【题型】解答题　【知识点】平面几何　【难度】medium
如图，在平行四边形$ABCD$中，对角线$AC$与$BD$相交于点$O$，点$E$在边$BC$上，$AE$与$BD$相交于点$G$，$AG:GE=3:1$。

\vspace{1em}
\noindent(1) 填空：$EC:BC = \underline{\ \ \ \ \ \ }$；（直接写出答案）

\vspace{1em}
\noindent(2) 设$\overrightarrow{BA} = \vec{a}$，$\overrightarrow{AO} = \vec{b}$，那么$\overrightarrow{EC} = \underline{\ \ \ \ \ \ }$，$\overrightarrow{GB} = \underline{\ \ \ \ \ \ }$（用向量$\vec{a}$、$\vec{b}$表示）

\vspace{1em}
\noindent(3) $EO$，作出$\overrightarrow{EO}$分别在$\overrightarrow{BC}$和$\overrightarrow{BA}$方向上的分向量；（不用写作图过程，但要写结论）
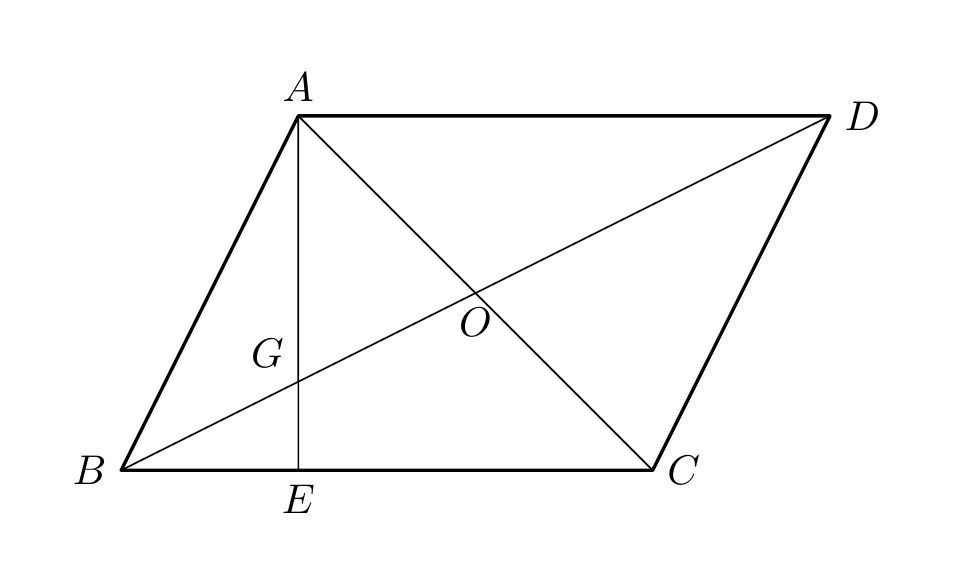
【解答】
\noindent【答案】(1) $2:3$

\vspace{1em}
\noindent(2) $\dfrac{2}{3}\vec{a} + \dfrac{4}{3}\vec{b}$；$-\dfrac{1}{2}\vec{a} - \dfrac{1}{2}\vec{b}$

\vspace{1em}
\noindent(3) 见解析

\vspace{1em}
\noindent【知识点】向量的线性运算、由平行判断成比例的线段、利用平行四边形的判定与性质求解、全等的性质和ASA（AAS）综合（ASA或者AAS）

\vspace{1em}
\noindent【分析】
(1) 根据平行四边形的性质，平行线分线段成比例定理即可解决问题；\\
(2) 利用三角形法则计算即可；\\
(3) 分别过点$E$、$O$作$BC$、$BA$的平行线，构造平行四边形，则与$\overrightarrow{EO}$共起点的两个向量记为分向量。

\vspace{1em}
\noindent【详解】
(1) 解：
$\because$ 四边形$ABCD$是平行四边形，\\
$\therefore AD \parallel BC$，$AD = BC$，\\
$\therefore \triangle ADG \backsim \triangle EBG$，\\
$\therefore \dfrac{AD}{BE} = \dfrac{AG}{GE} = 3$，\\
$\therefore \dfrac{BC}{BE} = 3$，\\
$\therefore EC:BC = 2:3$。\\
故答案为：$2:3$；\\

\vspace{1em}
\noindent(2) 解：
$\because \overrightarrow{AO} = \vec{b}$，$AC = 2AO$，\\
$\therefore \overrightarrow{AC} = 2\vec{b}$，\\
$\because \overrightarrow{BC} = \overrightarrow{BA} + \overrightarrow{AC} = \vec{a} + 2\vec{b}$，$EC = \dfrac{2}{3}BC$，\\
$\therefore \overrightarrow{EC} = \dfrac{2}{3}\vec{a} + \dfrac{4}{3}\vec{b}$，\\
$\because AD \parallel BE$，\\
$\therefore \dfrac{BG}{GD} = \dfrac{EG}{AG} = \dfrac{1}{3}$，\\
$\therefore BG = \dfrac{1}{4}BD$，\\
$\because \overrightarrow{BD} = \overrightarrow{BA} + \overrightarrow{AD} = \overrightarrow{BA} + \overrightarrow{BC} = \vec{a} + \vec{a} + 2\vec{b} = 2\vec{a} + 2\vec{b}$，\\
$\therefore \overrightarrow{BG} = \dfrac{1}{4}(2\vec{a} + 2\vec{b}) = \dfrac{1}{2}\vec{a} + \dfrac{1}{2}\vec{b}$，\\
$\therefore \overrightarrow{GB} = -\dfrac{1}{2}\vec{a} - \dfrac{1}{2}\vec{b}$。\\
故答案为：$\dfrac{2}{3}\vec{a} + \dfrac{4}{3}\vec{b}$，$-\dfrac{1}{2}\vec{a} - \dfrac{1}{2}\vec{b}$。

\vspace{1em}
\noindent(3) 解：如图，$\overrightarrow{EN}$、$\overrightarrow{EM}$分别为 $\overrightarrow{EO}$在$\overrightarrow{BC}$和$\overrightarrow{BA}$方向上的分向量。

\vspace{1em}
\noindent【点睛】本题考查平行四边形的性质与判定，全等三角形的性质，与判定平行线分线段成比例定理，平面向量等知识，解题的关键是熟练掌握基本知识，属于中考常考题型。
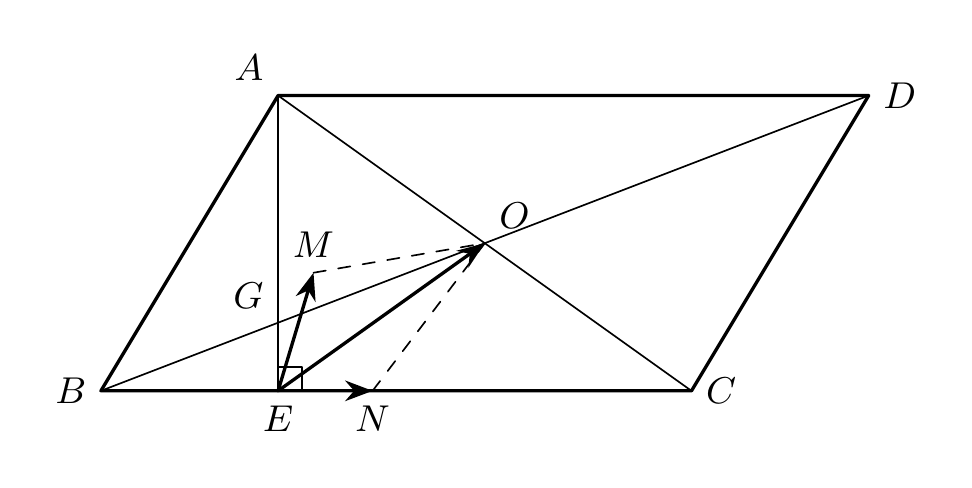